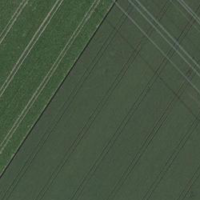
EUNIS habitat code: 52
Species observed at this site:
Melittis melissophyllum